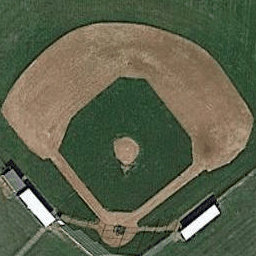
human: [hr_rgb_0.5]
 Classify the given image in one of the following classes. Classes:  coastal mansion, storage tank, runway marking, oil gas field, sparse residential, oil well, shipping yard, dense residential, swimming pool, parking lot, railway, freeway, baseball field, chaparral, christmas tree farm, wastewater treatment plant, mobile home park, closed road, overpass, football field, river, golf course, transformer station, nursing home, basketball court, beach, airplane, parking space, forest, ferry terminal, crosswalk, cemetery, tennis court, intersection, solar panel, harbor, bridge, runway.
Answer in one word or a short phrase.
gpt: baseball field